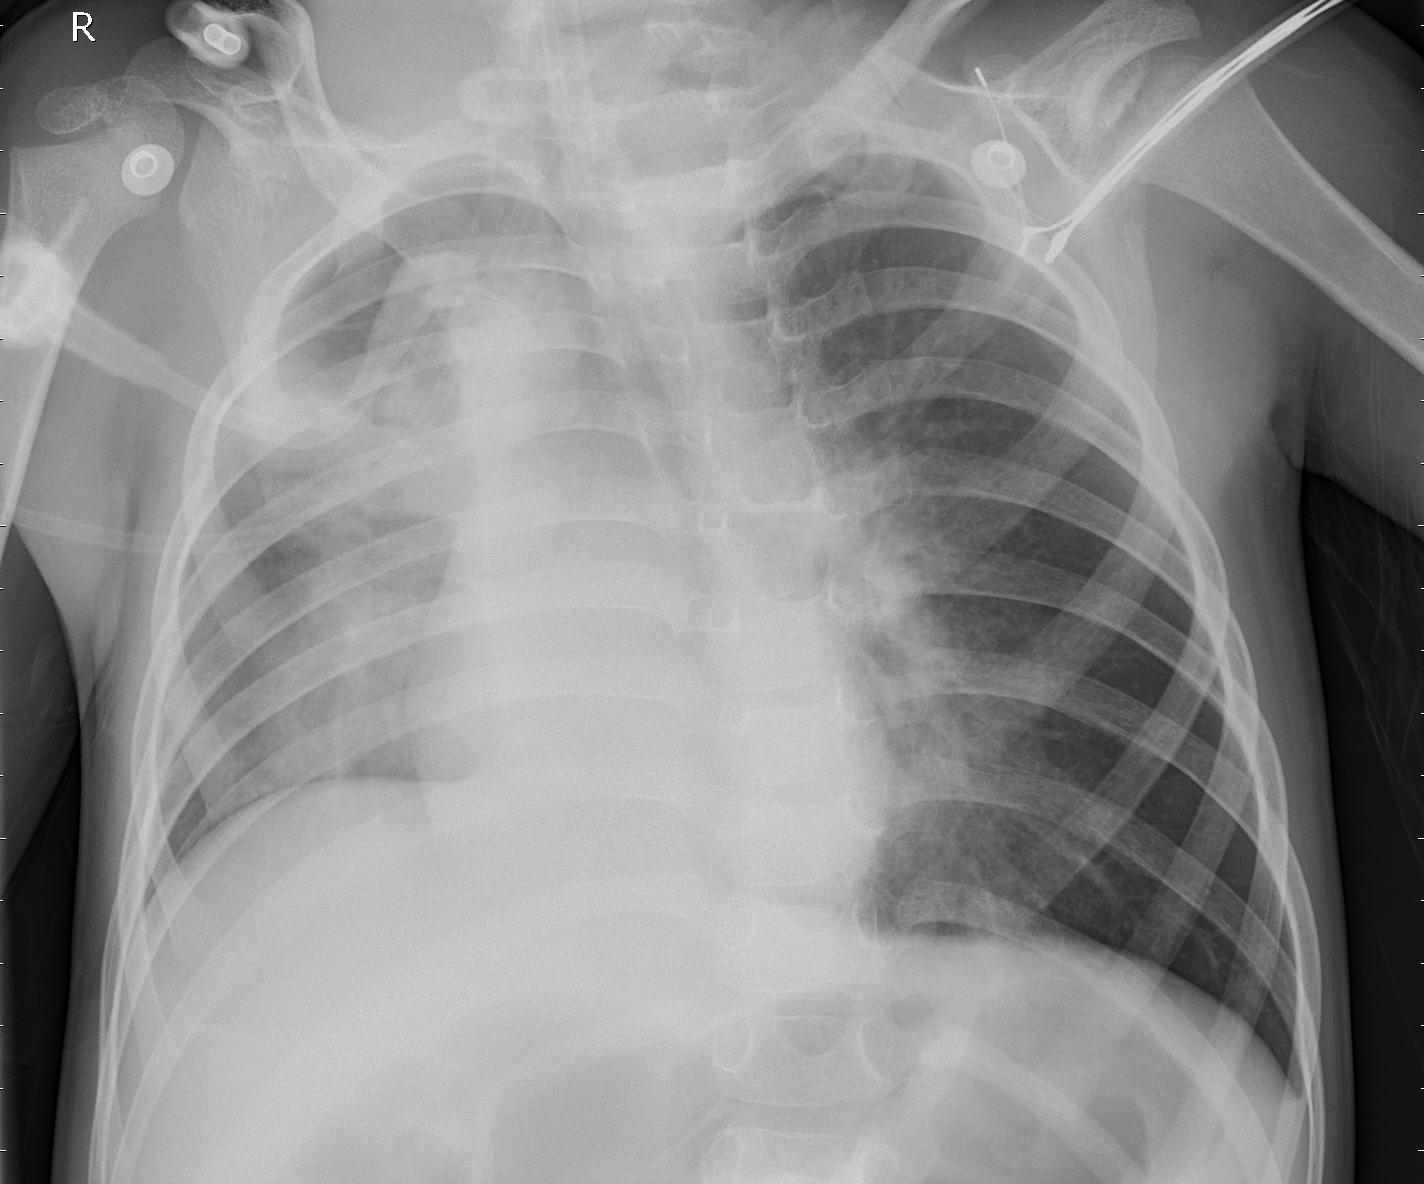
Diagnosis: PNEUMONIA